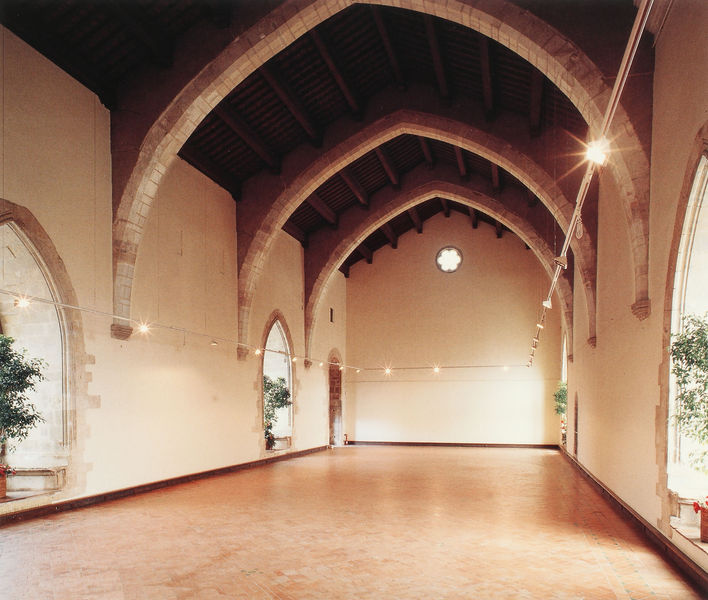
Titel: Château des Rois de Majorque; Schloss der Könige von Mallorca
Künstler: Ramon Pau
Standort:  ();  ()
Schlagwörter: blume, fenster, holz, lampen, licht, pfeiler, raum, tür, dach, stein, innenraum, kirche, innen, pflanzen, gotik, garten, bogen, parkett, leer, farbe, beleuchtung, saal, balken, hoch, halle, foto, bögen, birne, wände, fugen, gewölbe, kloster, kabel, holzdecke, arkaden, sandstein, gotisch, rosette, spitzbogen, spitzbögen, chor, plfanzen, kreuzgang, nischen, gemauert, rippe, lichterkette, strahler, offener dachstuhl, blumenfenster, benjamini, modernisiert